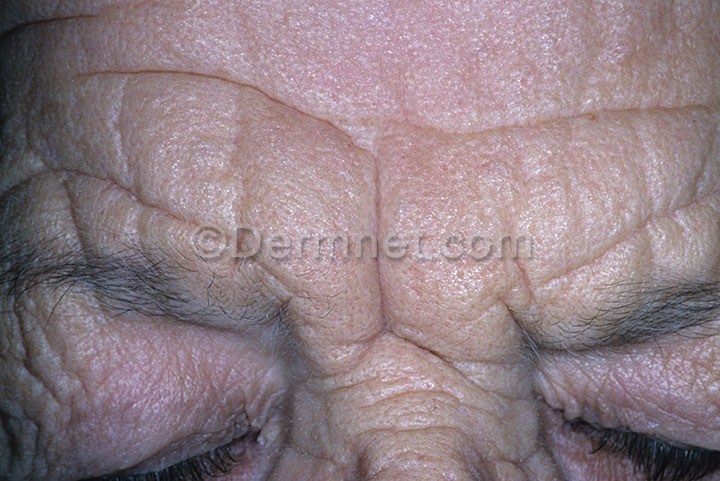
Disease: Light Diseases and Disorders of Pigmentation